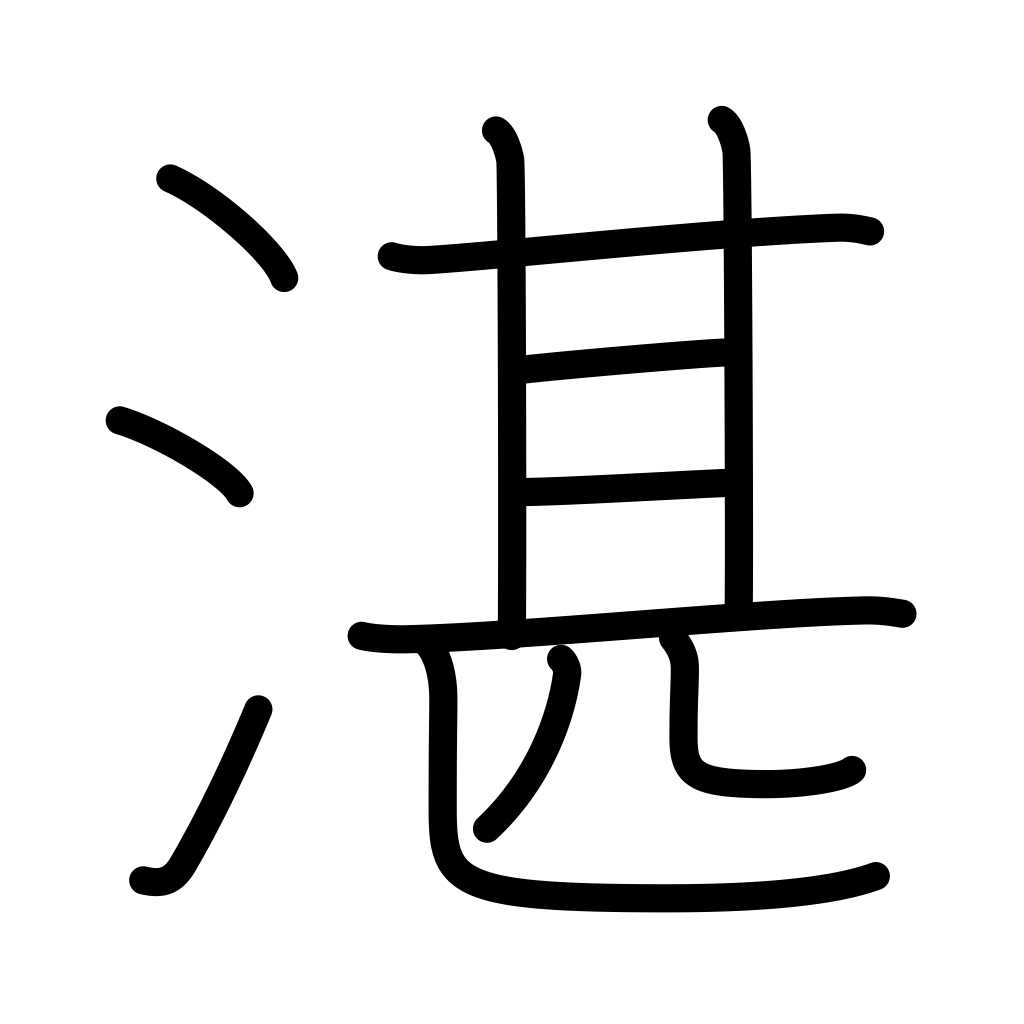
Meaning: fill, clear, pure, dense, deep